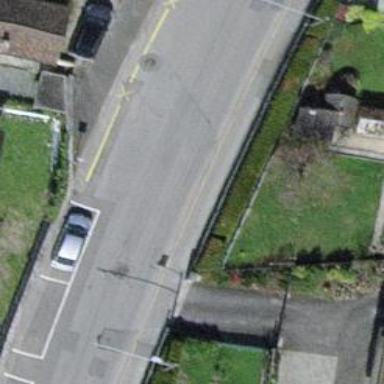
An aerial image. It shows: Tertiary road with asphalt surface and forward-facing trolley wire.